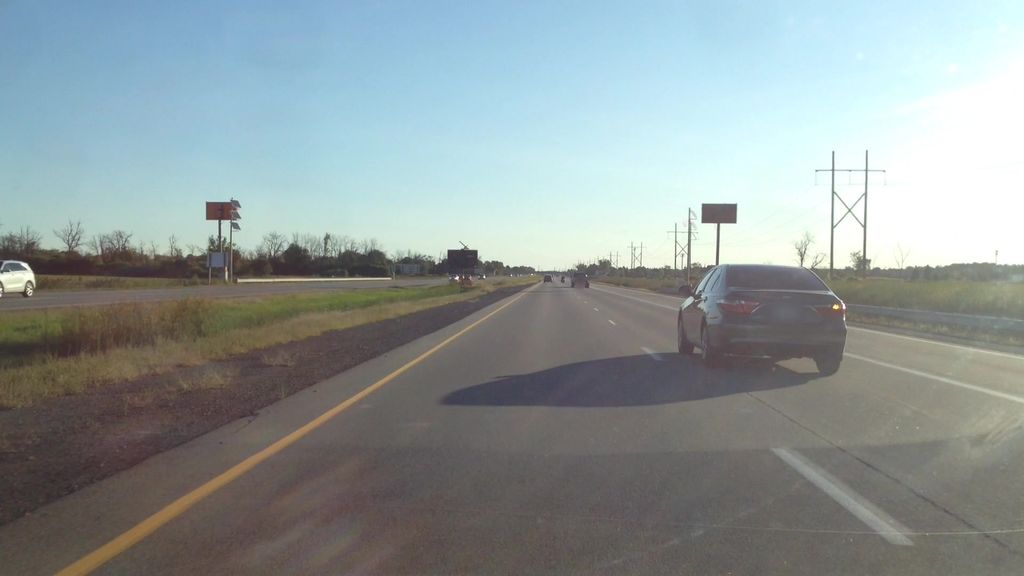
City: ottawa-gatineau